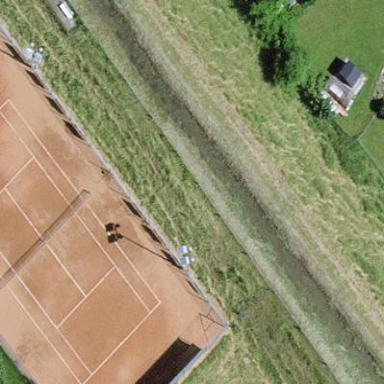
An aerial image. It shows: Tennis court on the leisure land pitch.